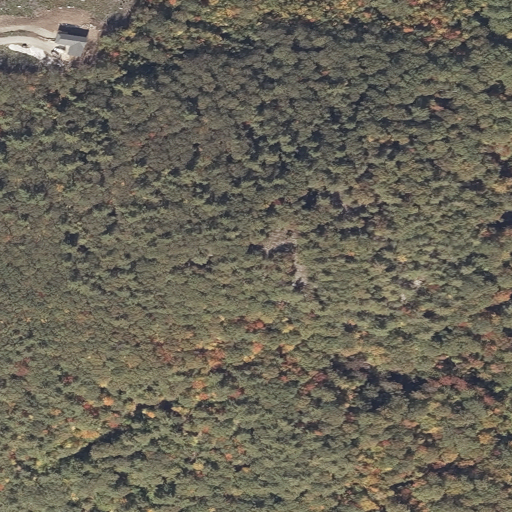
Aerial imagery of mountain in Maine named Jim Hill containing mixed forest, deciduous forest, and evergreen forest